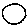
Label: circle